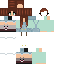
A female human skin with pale skin, wearing brown long hair dressed in a blue tshirt and brown pants, featuring a closed mouth.